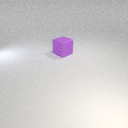
large purple rubber cube